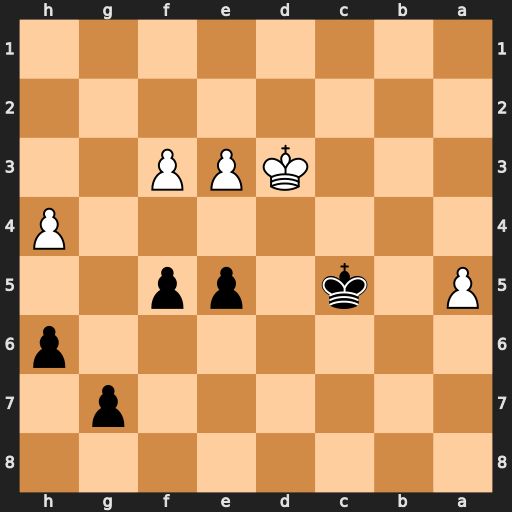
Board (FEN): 8/6p1/7p/P1k1pp2/7P/3KPP2/8/8
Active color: b
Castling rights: -
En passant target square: -
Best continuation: g5 hxg5 hxg5 e4 f4